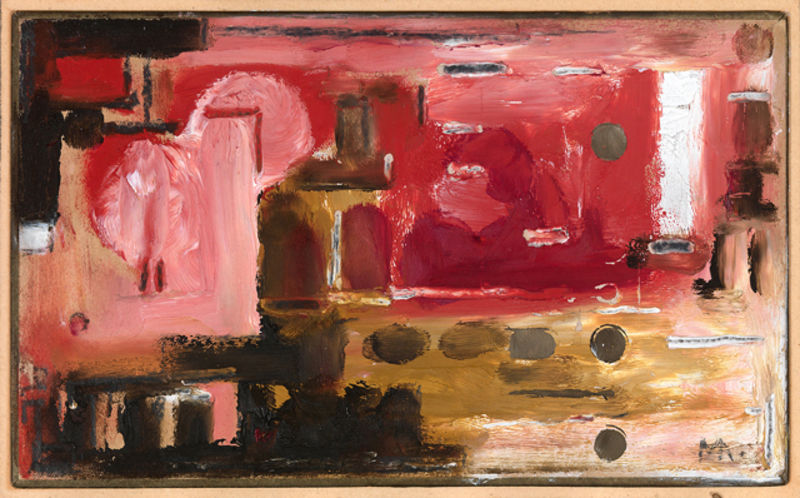
Titel: Rayonism, Rayonism
Künstler: Mikhail Larionov
Standort: Amherst (Massachusetts, USA)
Institution: Mead Art Museum, Amherst College
Schlagwörter: oil, red, white, black, painting, woman, yellow, pink, brown, head, frame, brush strokes, dots, line, abstract, rectangle, square, rectangles, circle, circles, lines, shapes, canvas, ochre, paint, impasto, round, shite, longitudinal, oblong, thick, ehite